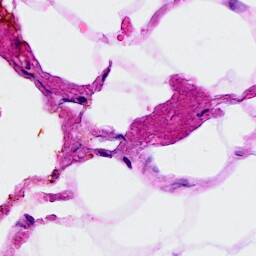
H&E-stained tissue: Breast